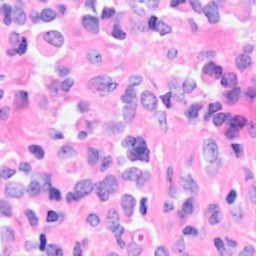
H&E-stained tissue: Breast